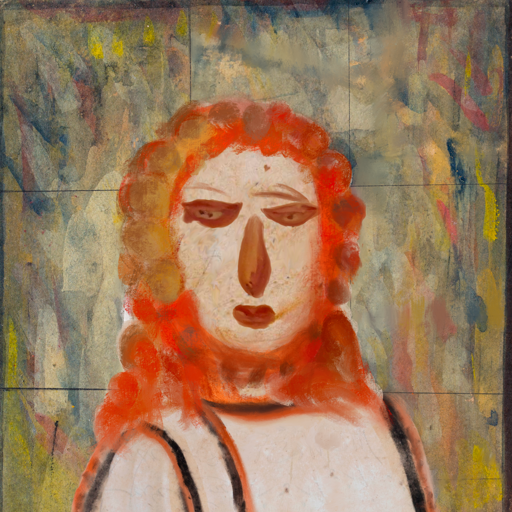
Background: GypsyMother, Head And Neck Front: Rupkatha, Face Front: Pious_Lady, Bust: Roy_Bahadur, Hair Front: Rupkatha, Head Accessory: Blank, Second Necklace: Blank, Necklace: Blank, Baby: Blank